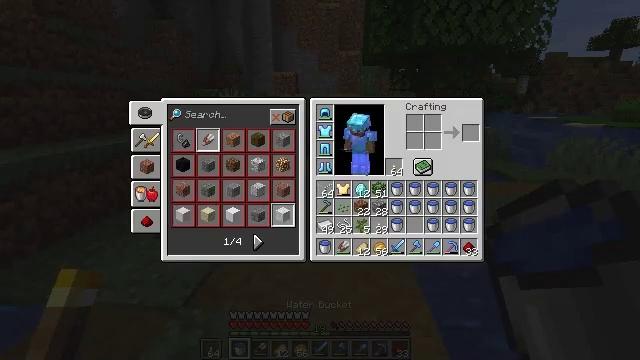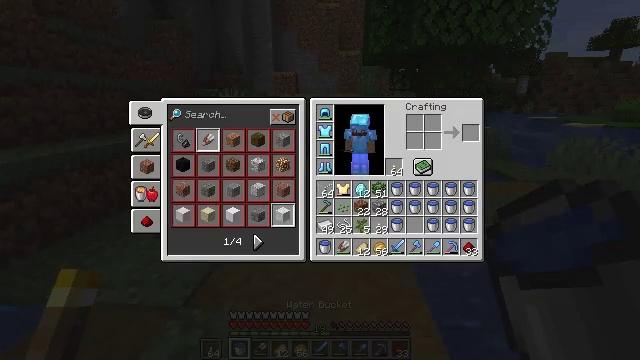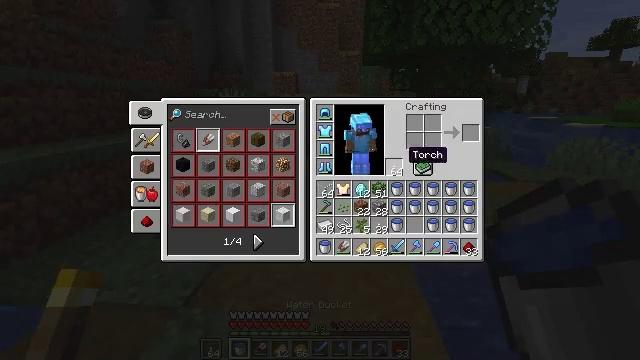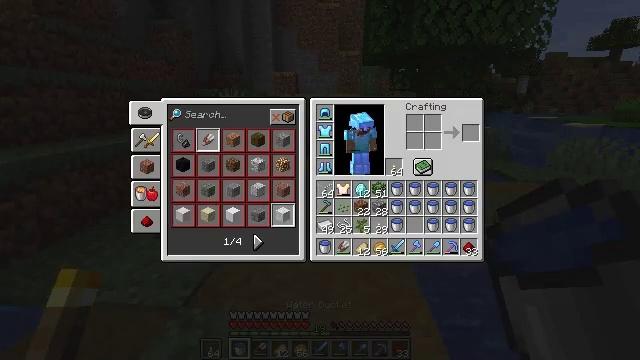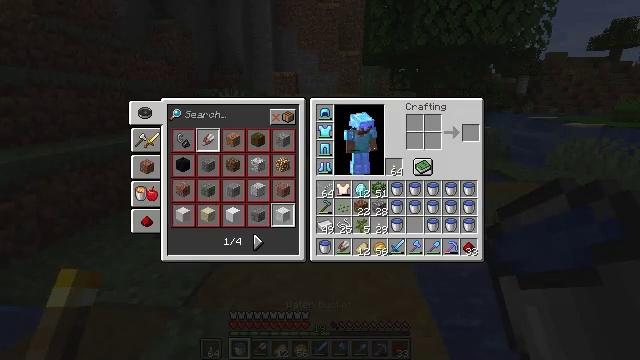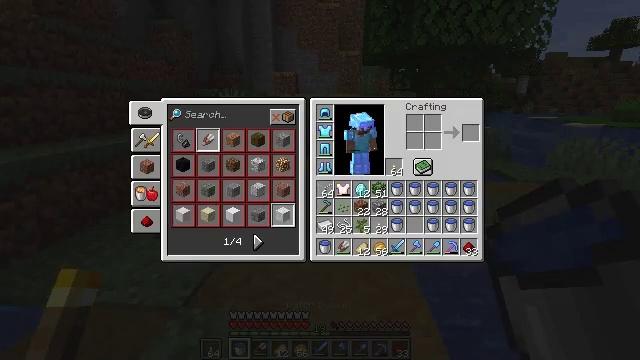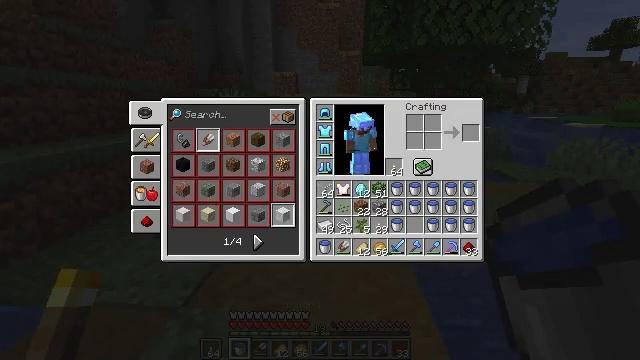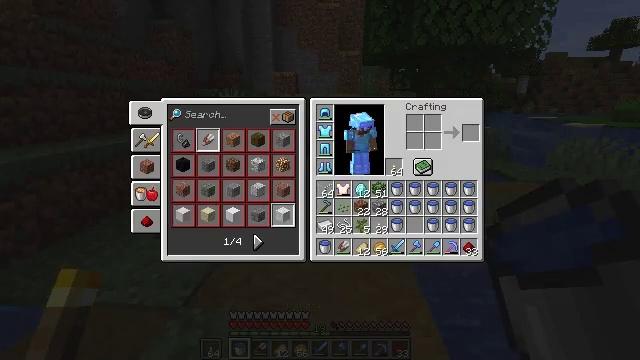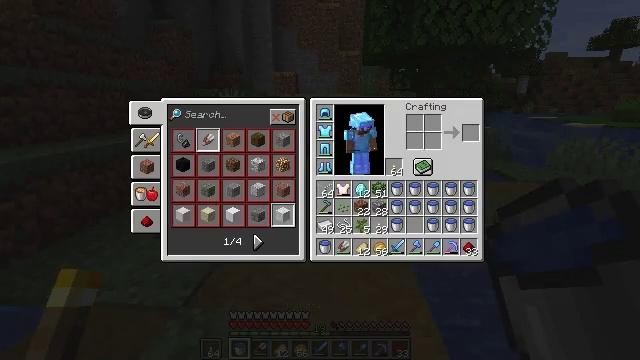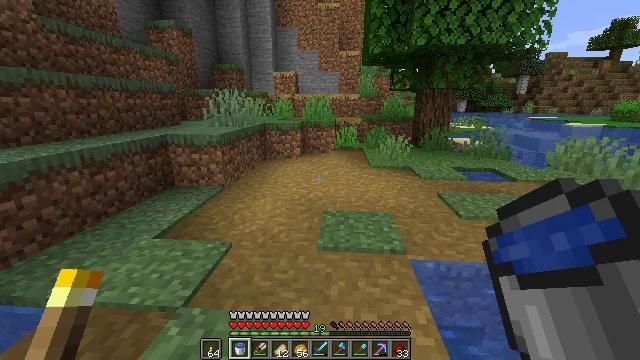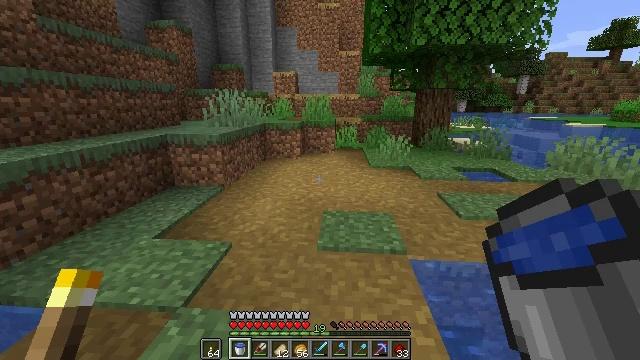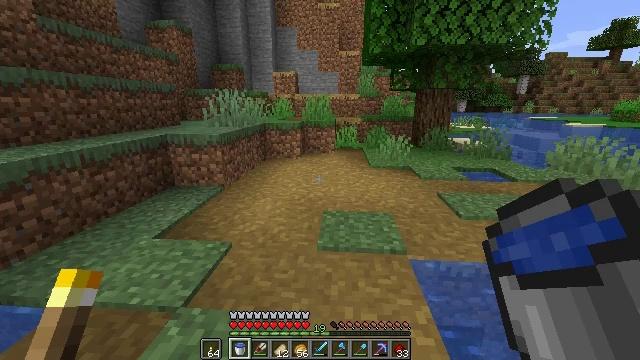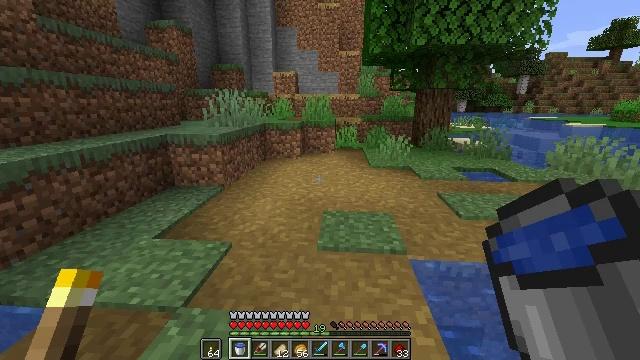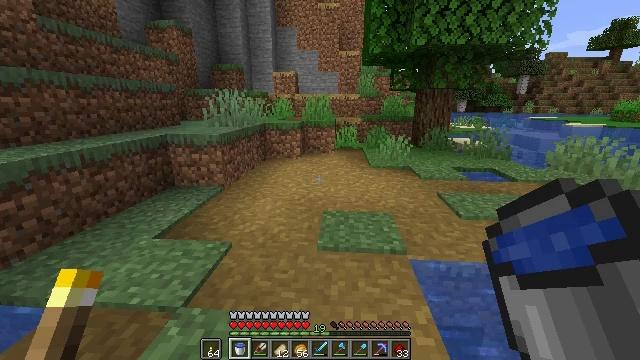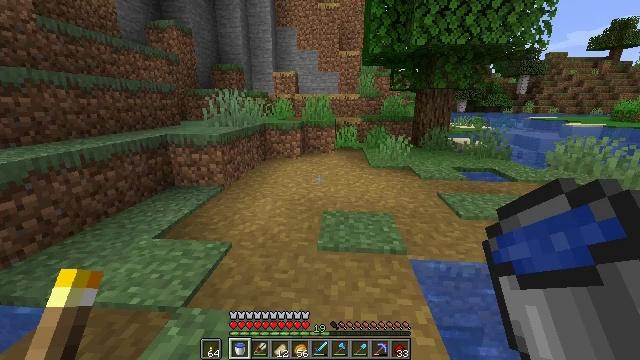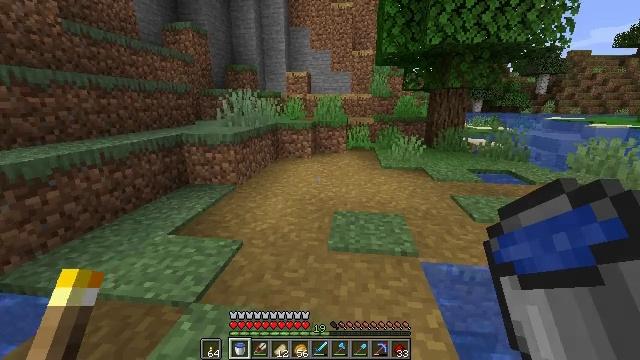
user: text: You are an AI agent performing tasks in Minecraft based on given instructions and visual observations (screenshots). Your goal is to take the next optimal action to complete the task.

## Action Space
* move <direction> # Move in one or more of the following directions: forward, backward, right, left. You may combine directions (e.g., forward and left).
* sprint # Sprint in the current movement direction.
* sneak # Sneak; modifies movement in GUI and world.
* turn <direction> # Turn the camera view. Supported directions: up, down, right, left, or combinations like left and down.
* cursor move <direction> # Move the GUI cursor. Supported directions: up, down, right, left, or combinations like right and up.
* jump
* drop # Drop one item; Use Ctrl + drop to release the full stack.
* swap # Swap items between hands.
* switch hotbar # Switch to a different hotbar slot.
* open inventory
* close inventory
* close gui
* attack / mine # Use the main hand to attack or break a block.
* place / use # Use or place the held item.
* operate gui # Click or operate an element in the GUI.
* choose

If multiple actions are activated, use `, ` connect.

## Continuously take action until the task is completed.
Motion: motion action
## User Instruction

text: Recycle the repeater from a redstone circuit.
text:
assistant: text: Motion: cursor move right
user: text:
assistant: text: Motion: cursor move right and up
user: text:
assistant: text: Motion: no_op
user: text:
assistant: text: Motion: no_op
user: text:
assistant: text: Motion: no_op
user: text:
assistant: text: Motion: no_op
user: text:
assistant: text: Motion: no_op
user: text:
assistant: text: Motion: no_op
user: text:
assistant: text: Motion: no_op
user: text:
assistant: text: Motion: no_op
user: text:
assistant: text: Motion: no_op
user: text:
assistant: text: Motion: no_op
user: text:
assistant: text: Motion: no_op
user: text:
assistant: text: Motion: no_op
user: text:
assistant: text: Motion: turn left
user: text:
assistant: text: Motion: turn left
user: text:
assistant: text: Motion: turn left
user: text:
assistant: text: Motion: move forward
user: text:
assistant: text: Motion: move forward
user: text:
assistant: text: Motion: move forward
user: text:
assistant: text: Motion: move forward, turn right
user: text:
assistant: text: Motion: move forward, turn left
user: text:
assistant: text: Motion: move forward, sprint, turn left and up
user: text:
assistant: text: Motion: move forward, sprint, turn left and up
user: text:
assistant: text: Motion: move forward, sprint, turn left and up
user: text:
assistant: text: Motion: move forward, sprint, turn left and up
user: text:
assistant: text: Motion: move forward, turn left and up
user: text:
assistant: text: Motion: move forward, turn left and up
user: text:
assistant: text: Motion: move forward, turn left and up
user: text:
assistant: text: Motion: move forward, sprint, turn left